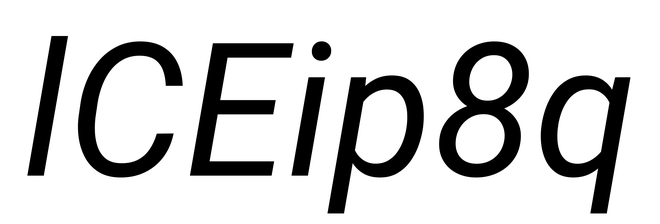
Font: Roboto-Italic_Italic